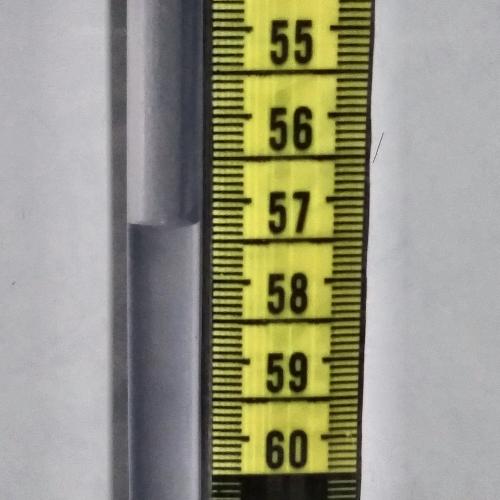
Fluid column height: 57.3 cm